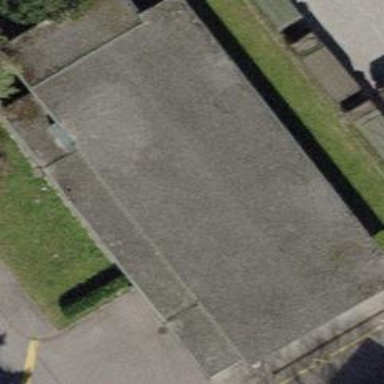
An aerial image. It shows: Military barracks building with flat roof.